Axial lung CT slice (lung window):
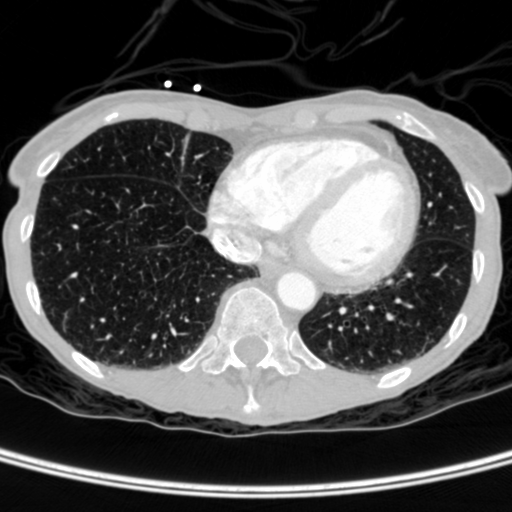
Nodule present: no